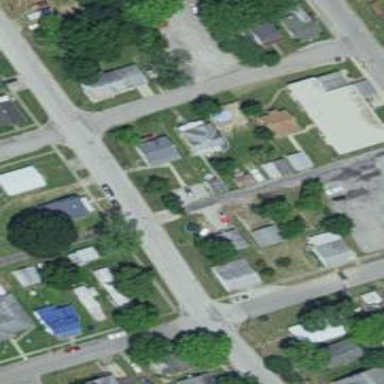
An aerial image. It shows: Alley classified as service road.